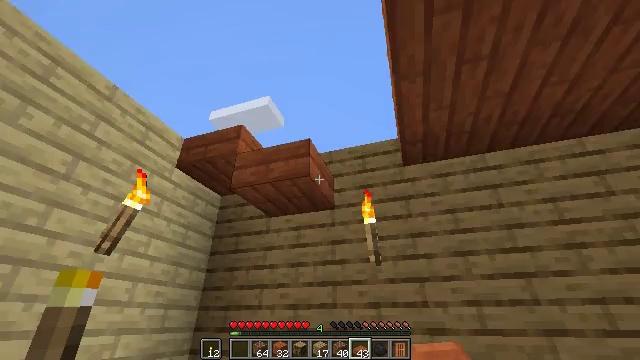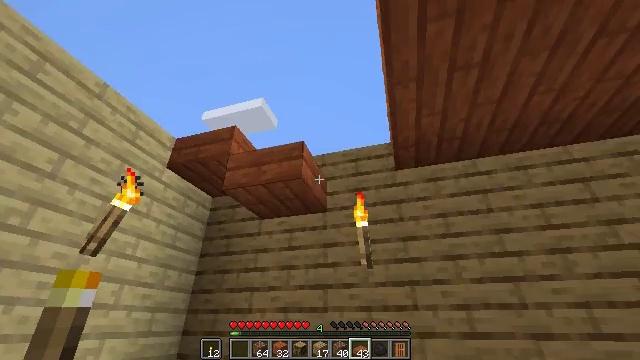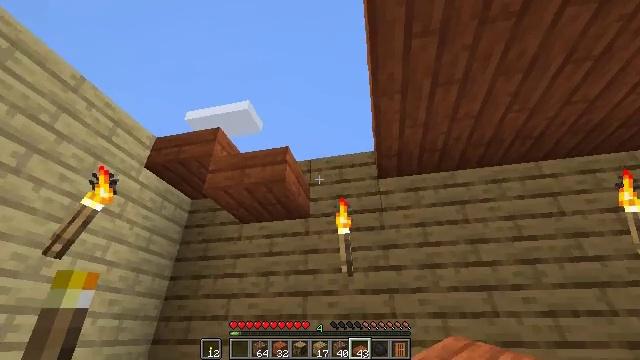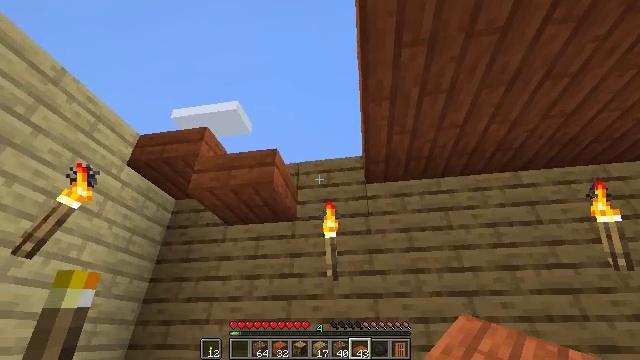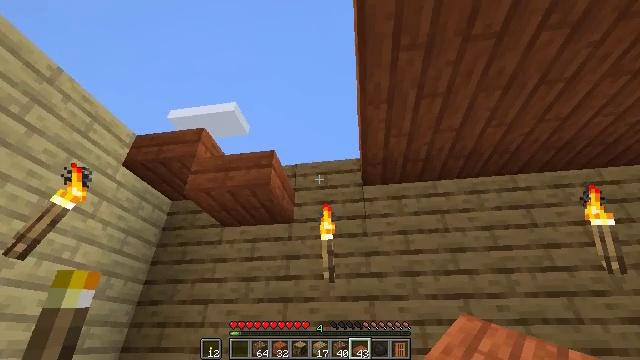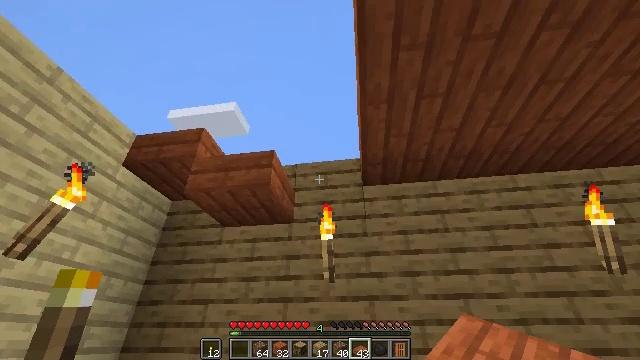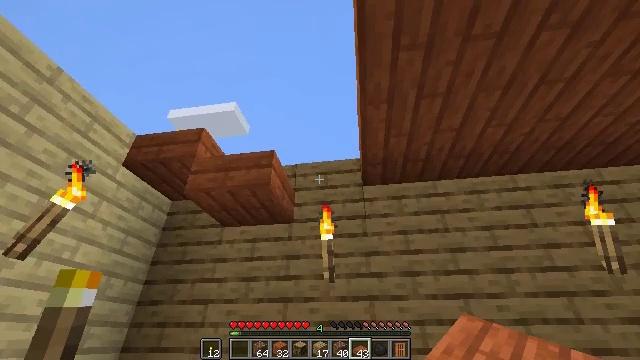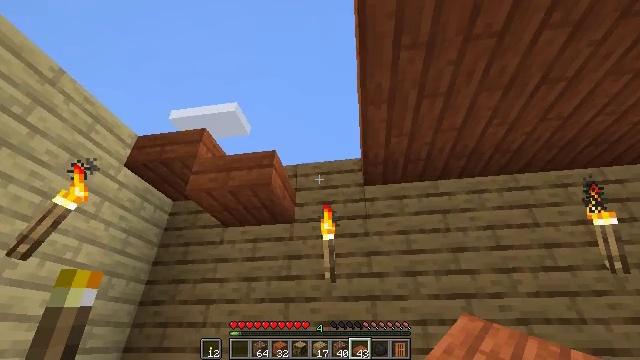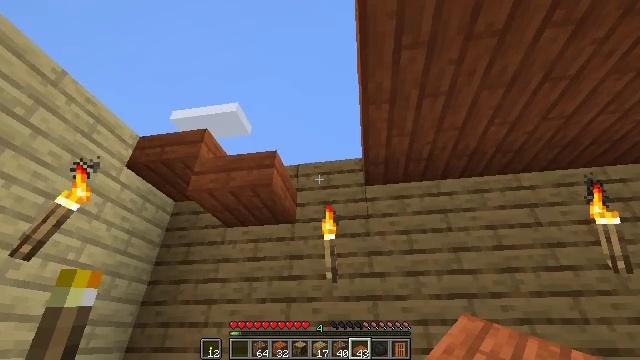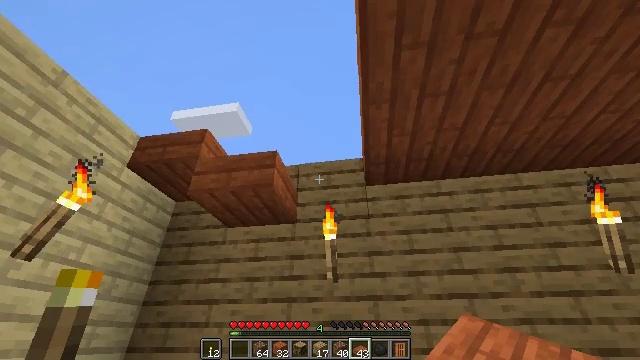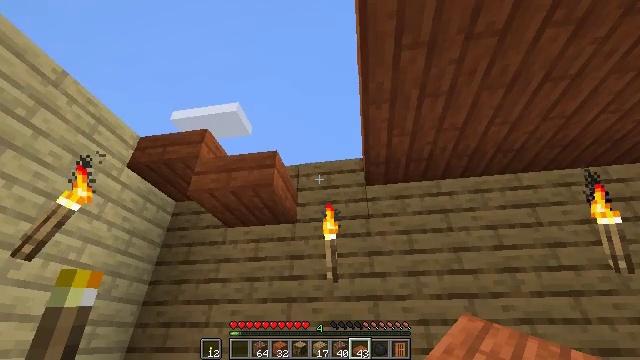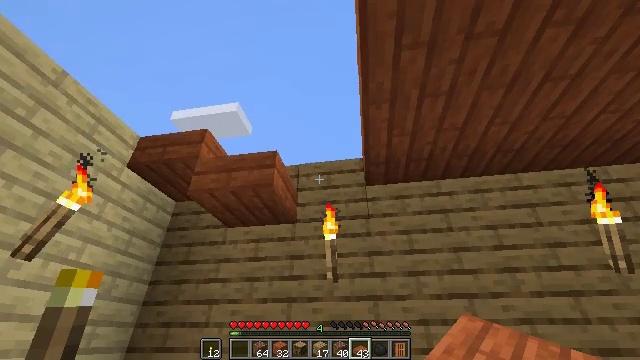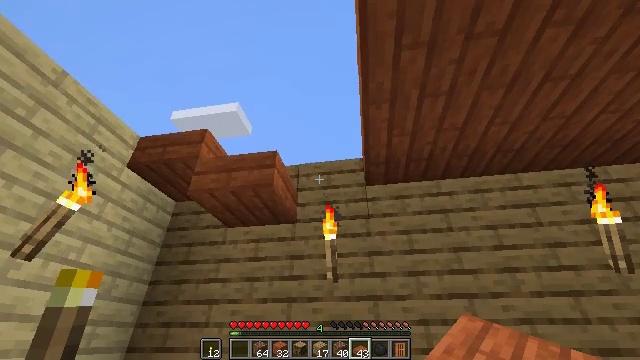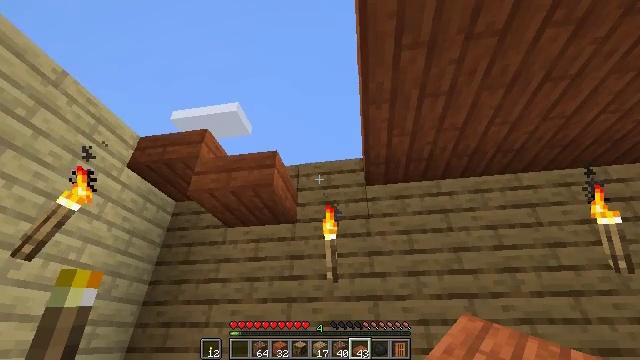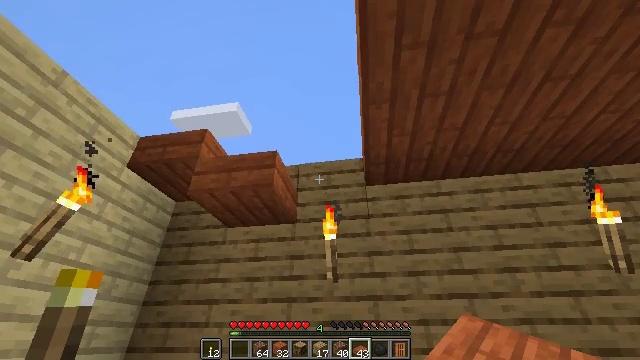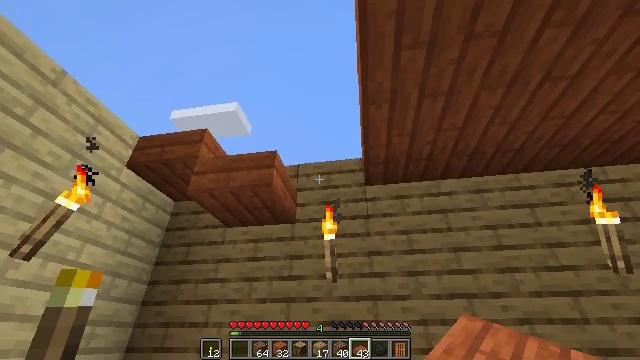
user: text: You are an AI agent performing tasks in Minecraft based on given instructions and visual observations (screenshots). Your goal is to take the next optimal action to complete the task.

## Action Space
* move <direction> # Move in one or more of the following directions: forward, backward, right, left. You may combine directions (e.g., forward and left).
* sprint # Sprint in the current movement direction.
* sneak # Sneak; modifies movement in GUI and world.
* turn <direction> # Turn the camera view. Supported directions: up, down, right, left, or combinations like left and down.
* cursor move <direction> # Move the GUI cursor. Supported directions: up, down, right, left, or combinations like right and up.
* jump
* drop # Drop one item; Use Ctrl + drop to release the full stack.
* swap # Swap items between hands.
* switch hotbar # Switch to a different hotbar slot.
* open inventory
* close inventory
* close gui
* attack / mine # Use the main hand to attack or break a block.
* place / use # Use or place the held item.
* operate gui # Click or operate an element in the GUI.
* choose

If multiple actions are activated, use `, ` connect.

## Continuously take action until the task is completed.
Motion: motion action
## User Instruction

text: Attack the acacia slab with your tool.
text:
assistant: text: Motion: turn right
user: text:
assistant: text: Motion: turn right and up
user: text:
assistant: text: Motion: turn right
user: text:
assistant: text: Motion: no_op
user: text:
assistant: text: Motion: no_op
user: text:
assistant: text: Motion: no_op
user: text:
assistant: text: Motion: no_op
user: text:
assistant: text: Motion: no_op
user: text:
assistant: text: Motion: no_op
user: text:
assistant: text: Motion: no_op
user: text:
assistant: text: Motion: no_op
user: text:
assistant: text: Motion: no_op
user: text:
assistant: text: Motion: no_op
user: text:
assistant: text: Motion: no_op
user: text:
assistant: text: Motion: no_op
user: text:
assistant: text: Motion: no_op
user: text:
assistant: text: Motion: no_op
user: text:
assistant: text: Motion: no_op
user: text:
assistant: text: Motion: no_op
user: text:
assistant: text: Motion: move forward
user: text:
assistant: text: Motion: move forward
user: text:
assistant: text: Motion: move forward
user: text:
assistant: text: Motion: no_op
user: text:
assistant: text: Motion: no_op
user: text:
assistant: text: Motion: no_op
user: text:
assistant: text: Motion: no_op
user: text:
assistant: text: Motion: no_op
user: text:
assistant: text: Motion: turn up
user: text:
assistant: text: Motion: no_op
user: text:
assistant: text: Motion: turn left